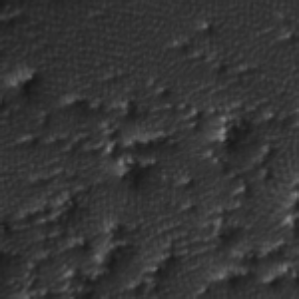
Label: frost